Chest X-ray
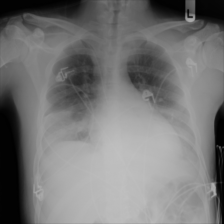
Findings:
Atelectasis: positive
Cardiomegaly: negative
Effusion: negative
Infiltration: negative
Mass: negative
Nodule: negative
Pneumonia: negative
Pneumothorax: negative
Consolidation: positive
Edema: negative
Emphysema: negative
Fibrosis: negative
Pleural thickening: negative
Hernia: negative